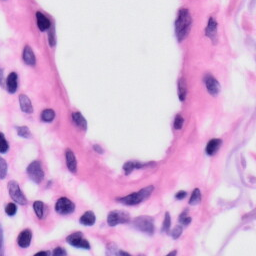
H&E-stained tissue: Skin